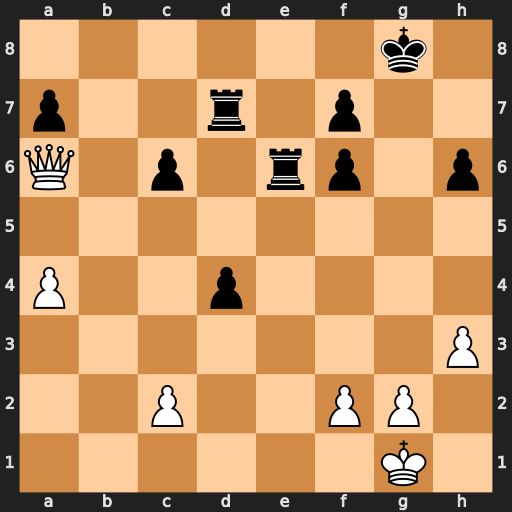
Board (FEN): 6k1/p2r1p2/Q1p1rp1p/8/P2p4/7P/2P2PP1/6K1
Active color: w
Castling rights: -
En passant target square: -
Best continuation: Qc8+ Kg7 Qxd7